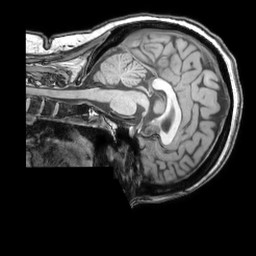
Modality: T1w
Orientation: sagittal
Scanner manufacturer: philips
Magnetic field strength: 3 T
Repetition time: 0.007 s
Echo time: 0.003501 s